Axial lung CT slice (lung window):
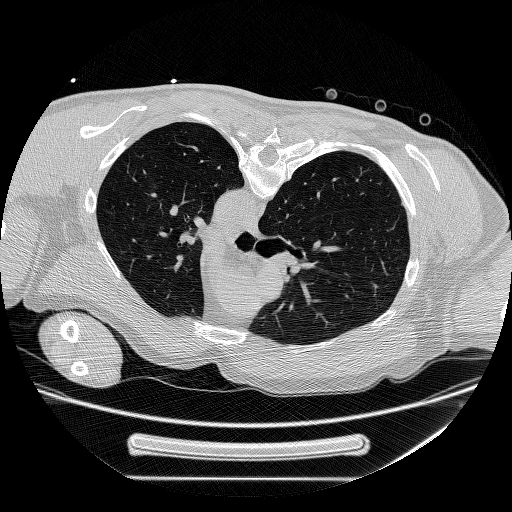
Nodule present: no